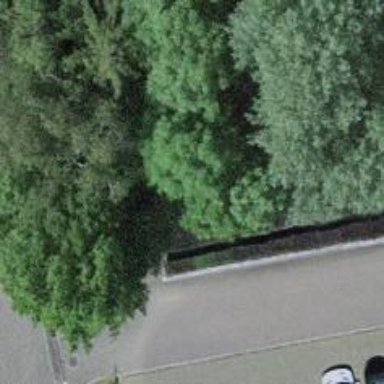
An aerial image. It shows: Bollard.